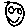
Label: smiley face